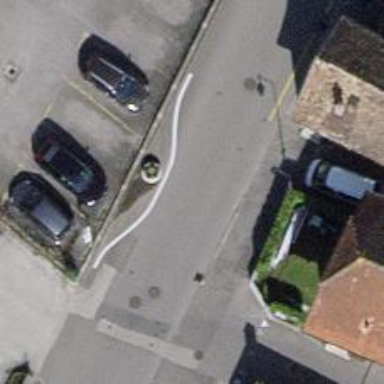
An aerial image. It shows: Chicane for traffic calming.